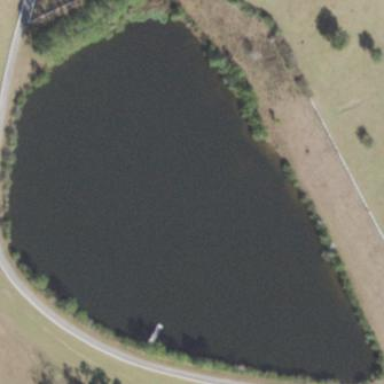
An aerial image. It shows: Beautiful lake surrounded by nature.